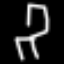
Label: chair